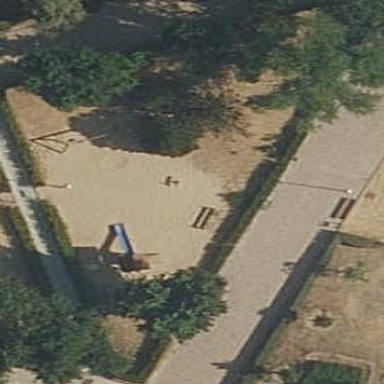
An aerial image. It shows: Playground area for leisure activities on the land.